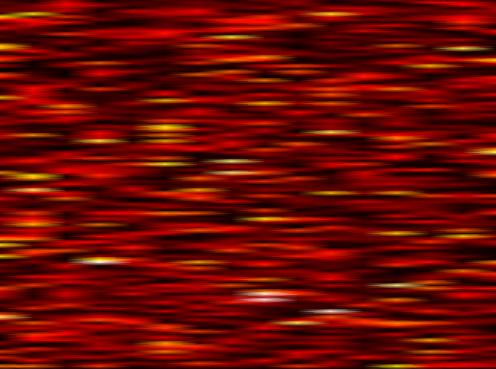
Label: WOLA